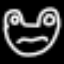
Label: frog